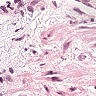
Metastatic tissue present: no